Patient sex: F
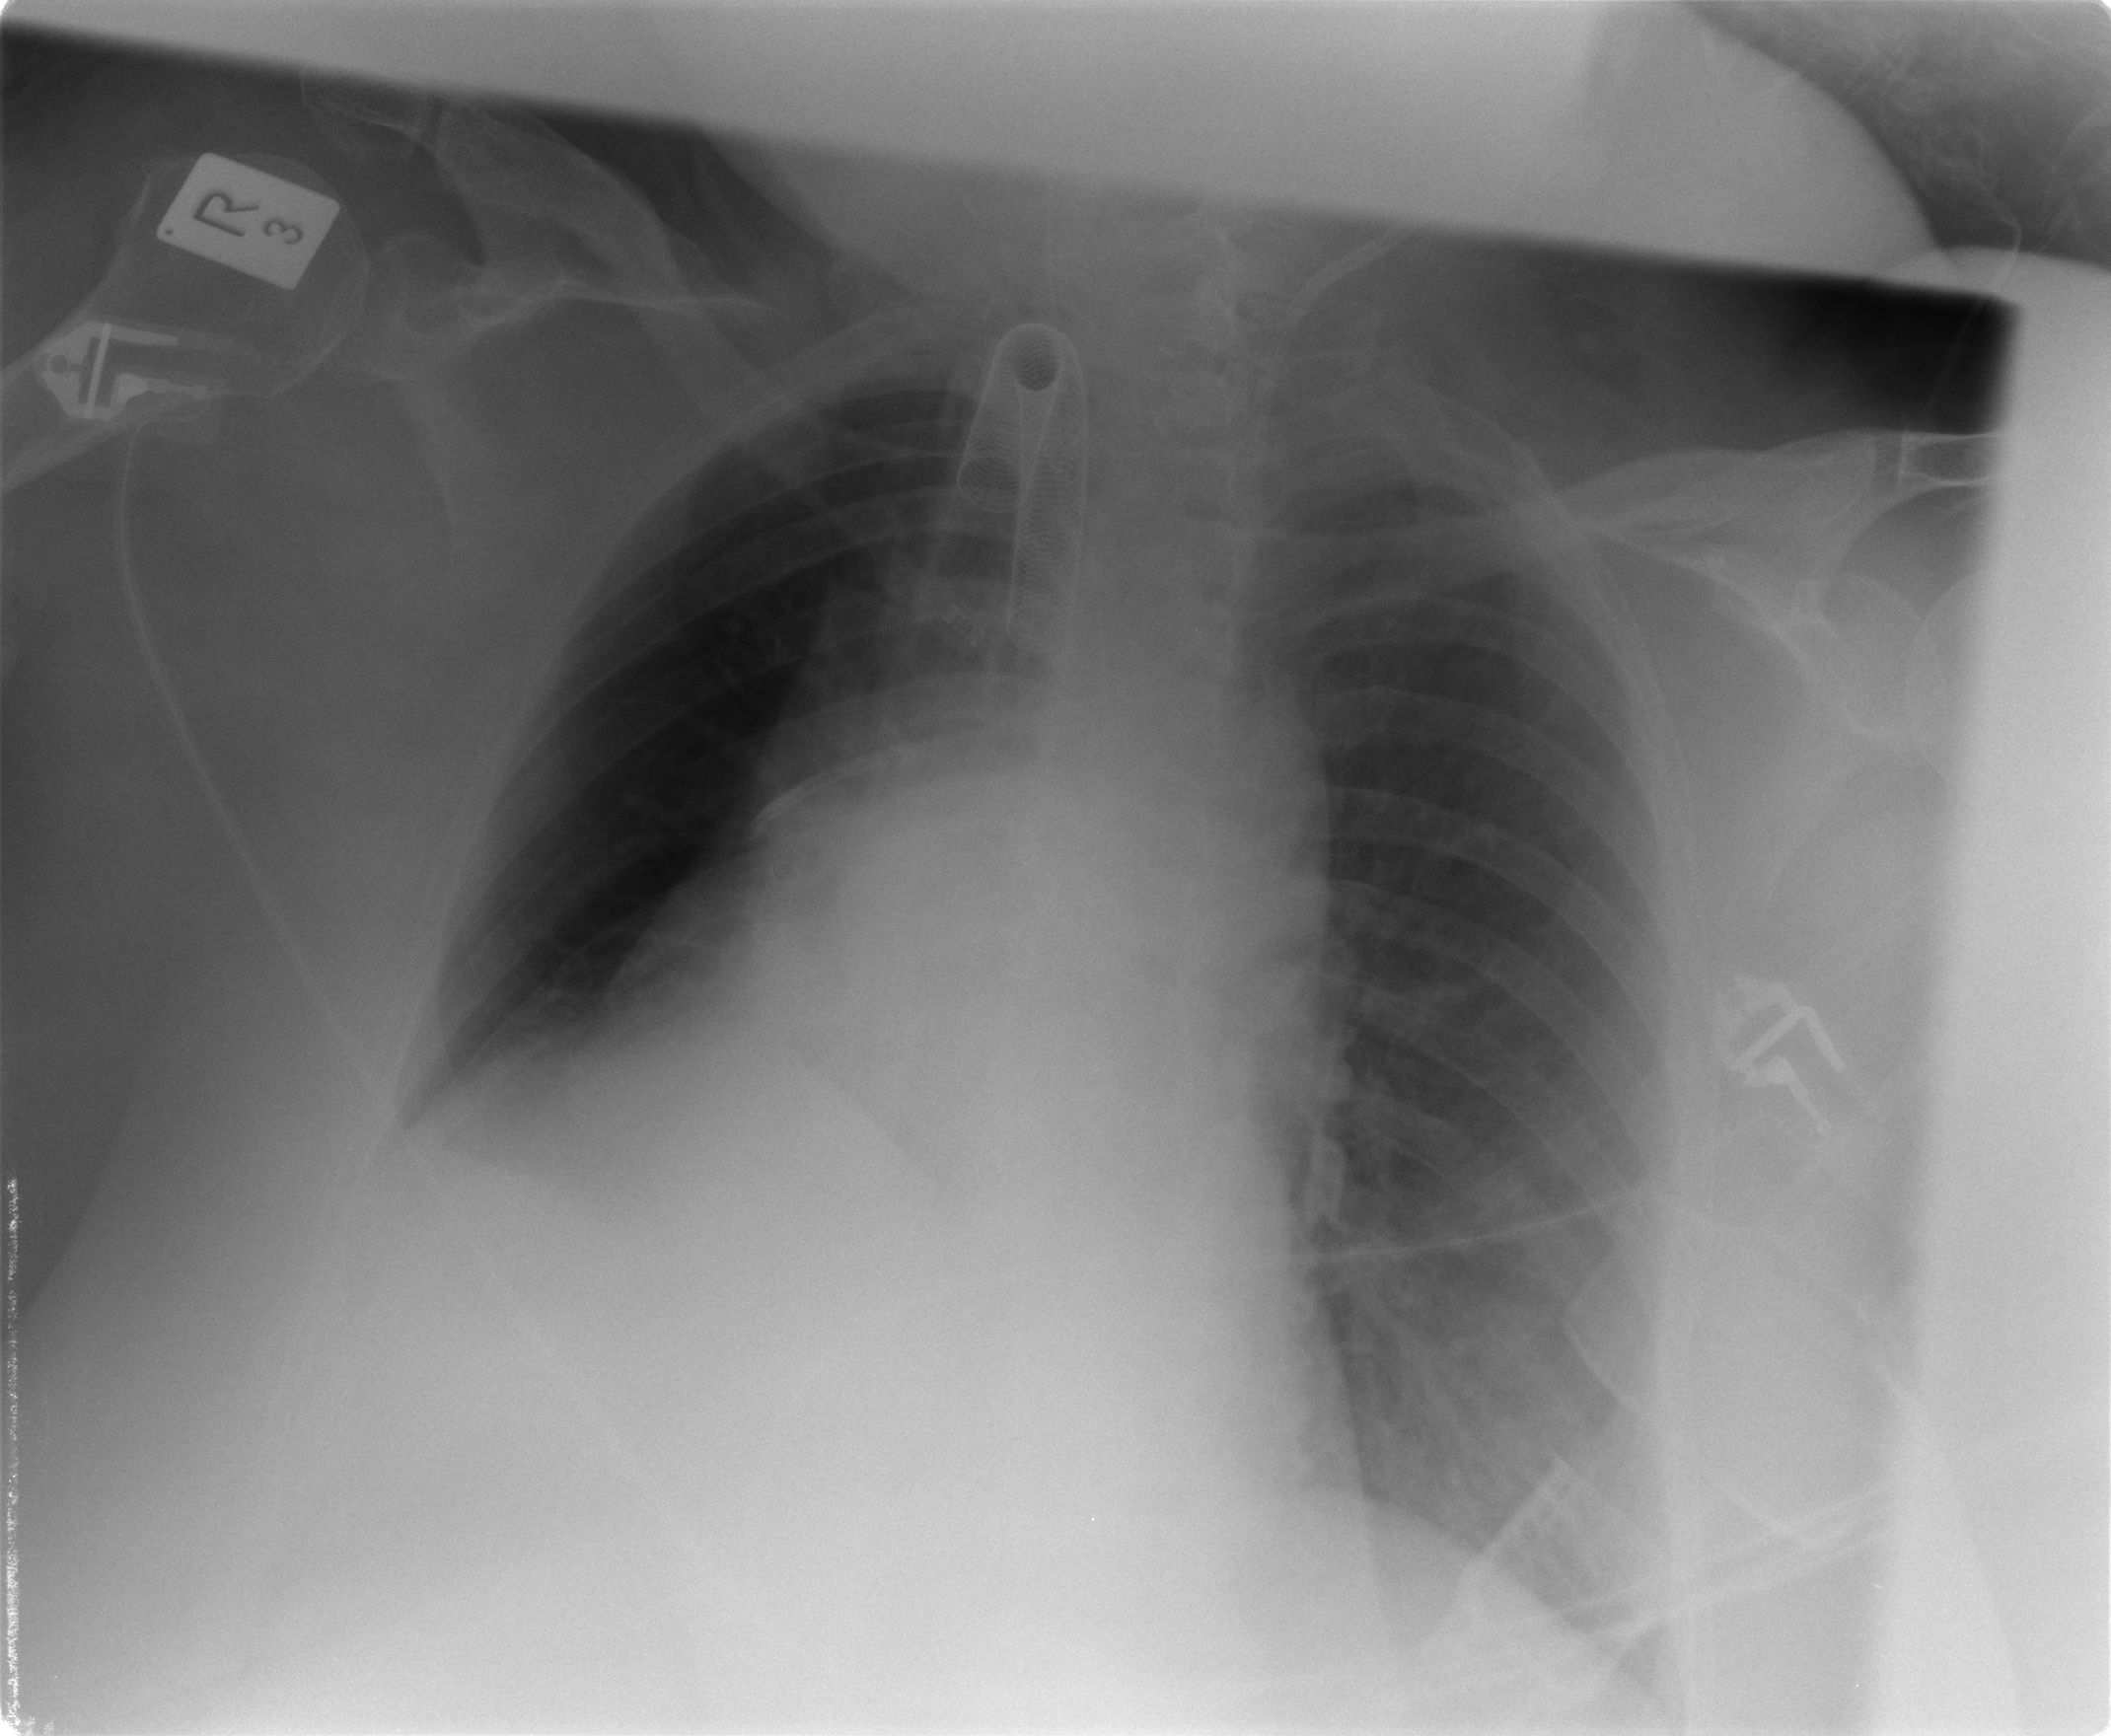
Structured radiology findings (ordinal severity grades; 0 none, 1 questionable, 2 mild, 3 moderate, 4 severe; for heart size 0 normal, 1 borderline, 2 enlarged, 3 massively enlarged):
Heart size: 1
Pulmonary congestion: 2
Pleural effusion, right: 0
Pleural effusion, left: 0
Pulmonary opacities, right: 0
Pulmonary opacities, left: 0
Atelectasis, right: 0
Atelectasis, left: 1